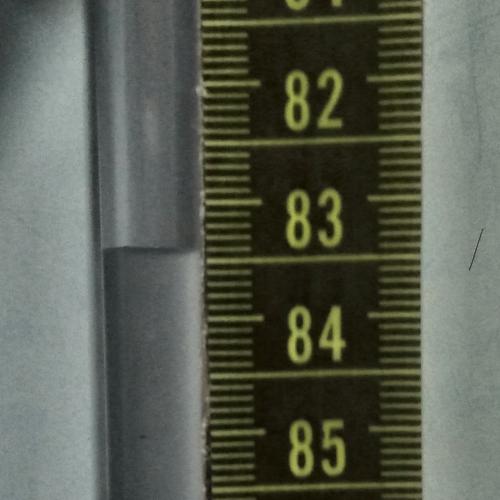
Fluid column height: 83.4 cm